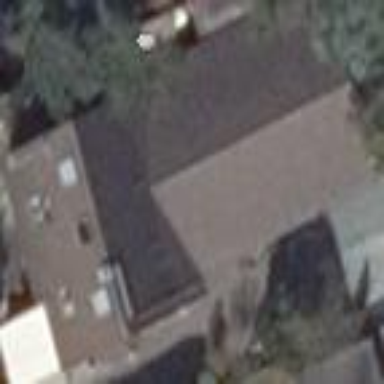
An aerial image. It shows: Detached building with gabled roof.